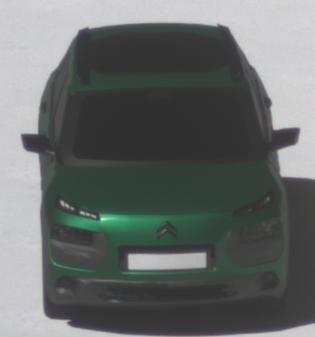
Make: Citroen
Model: C4 Cactus PureTech 75
Detailed model: C4 Cactus
Model produced from: 2014/09
Model produced until: 2015/03
Doors: 5
Color: green
Road condition: dry road
Daytime: midday
Contrast: high contrast